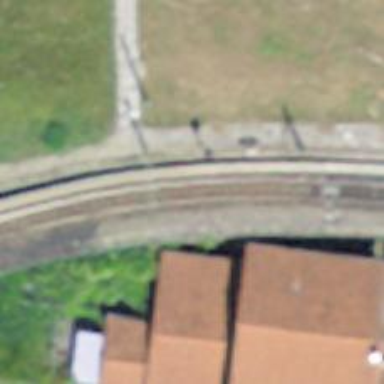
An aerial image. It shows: Narrow-gauge railway track with electrified contact line. The railway has one track.